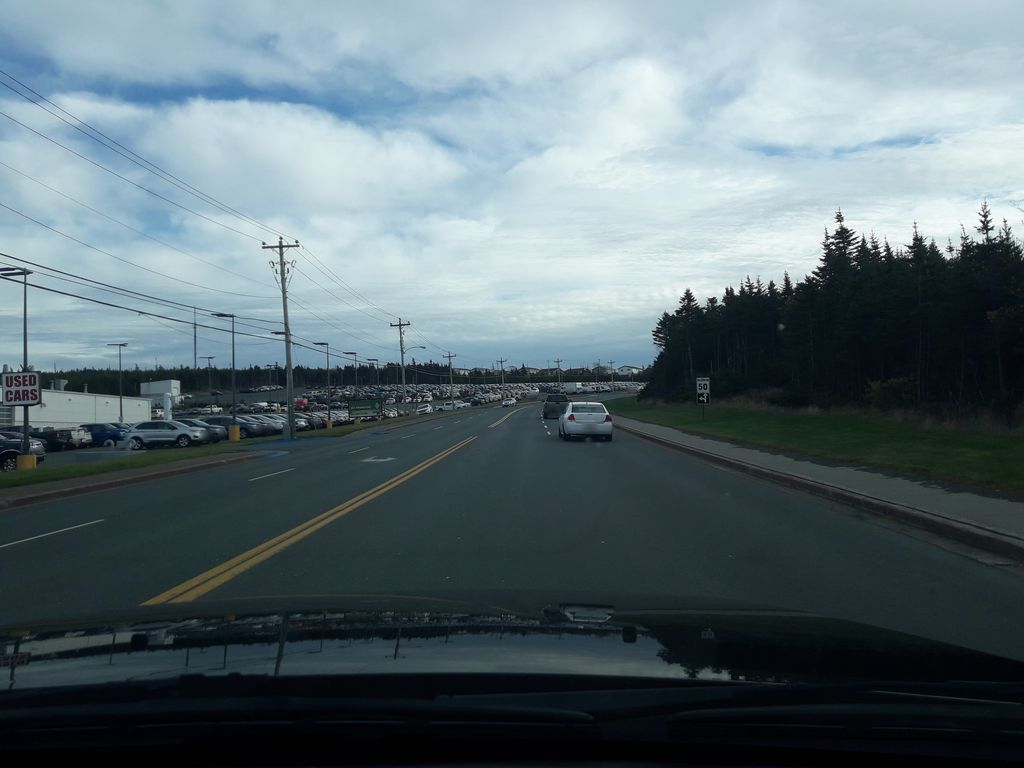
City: st_johns